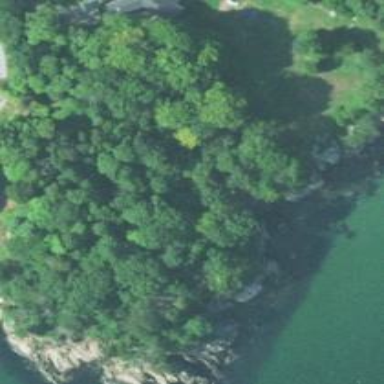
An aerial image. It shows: Cliff in nature.